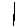
Label: line